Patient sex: M
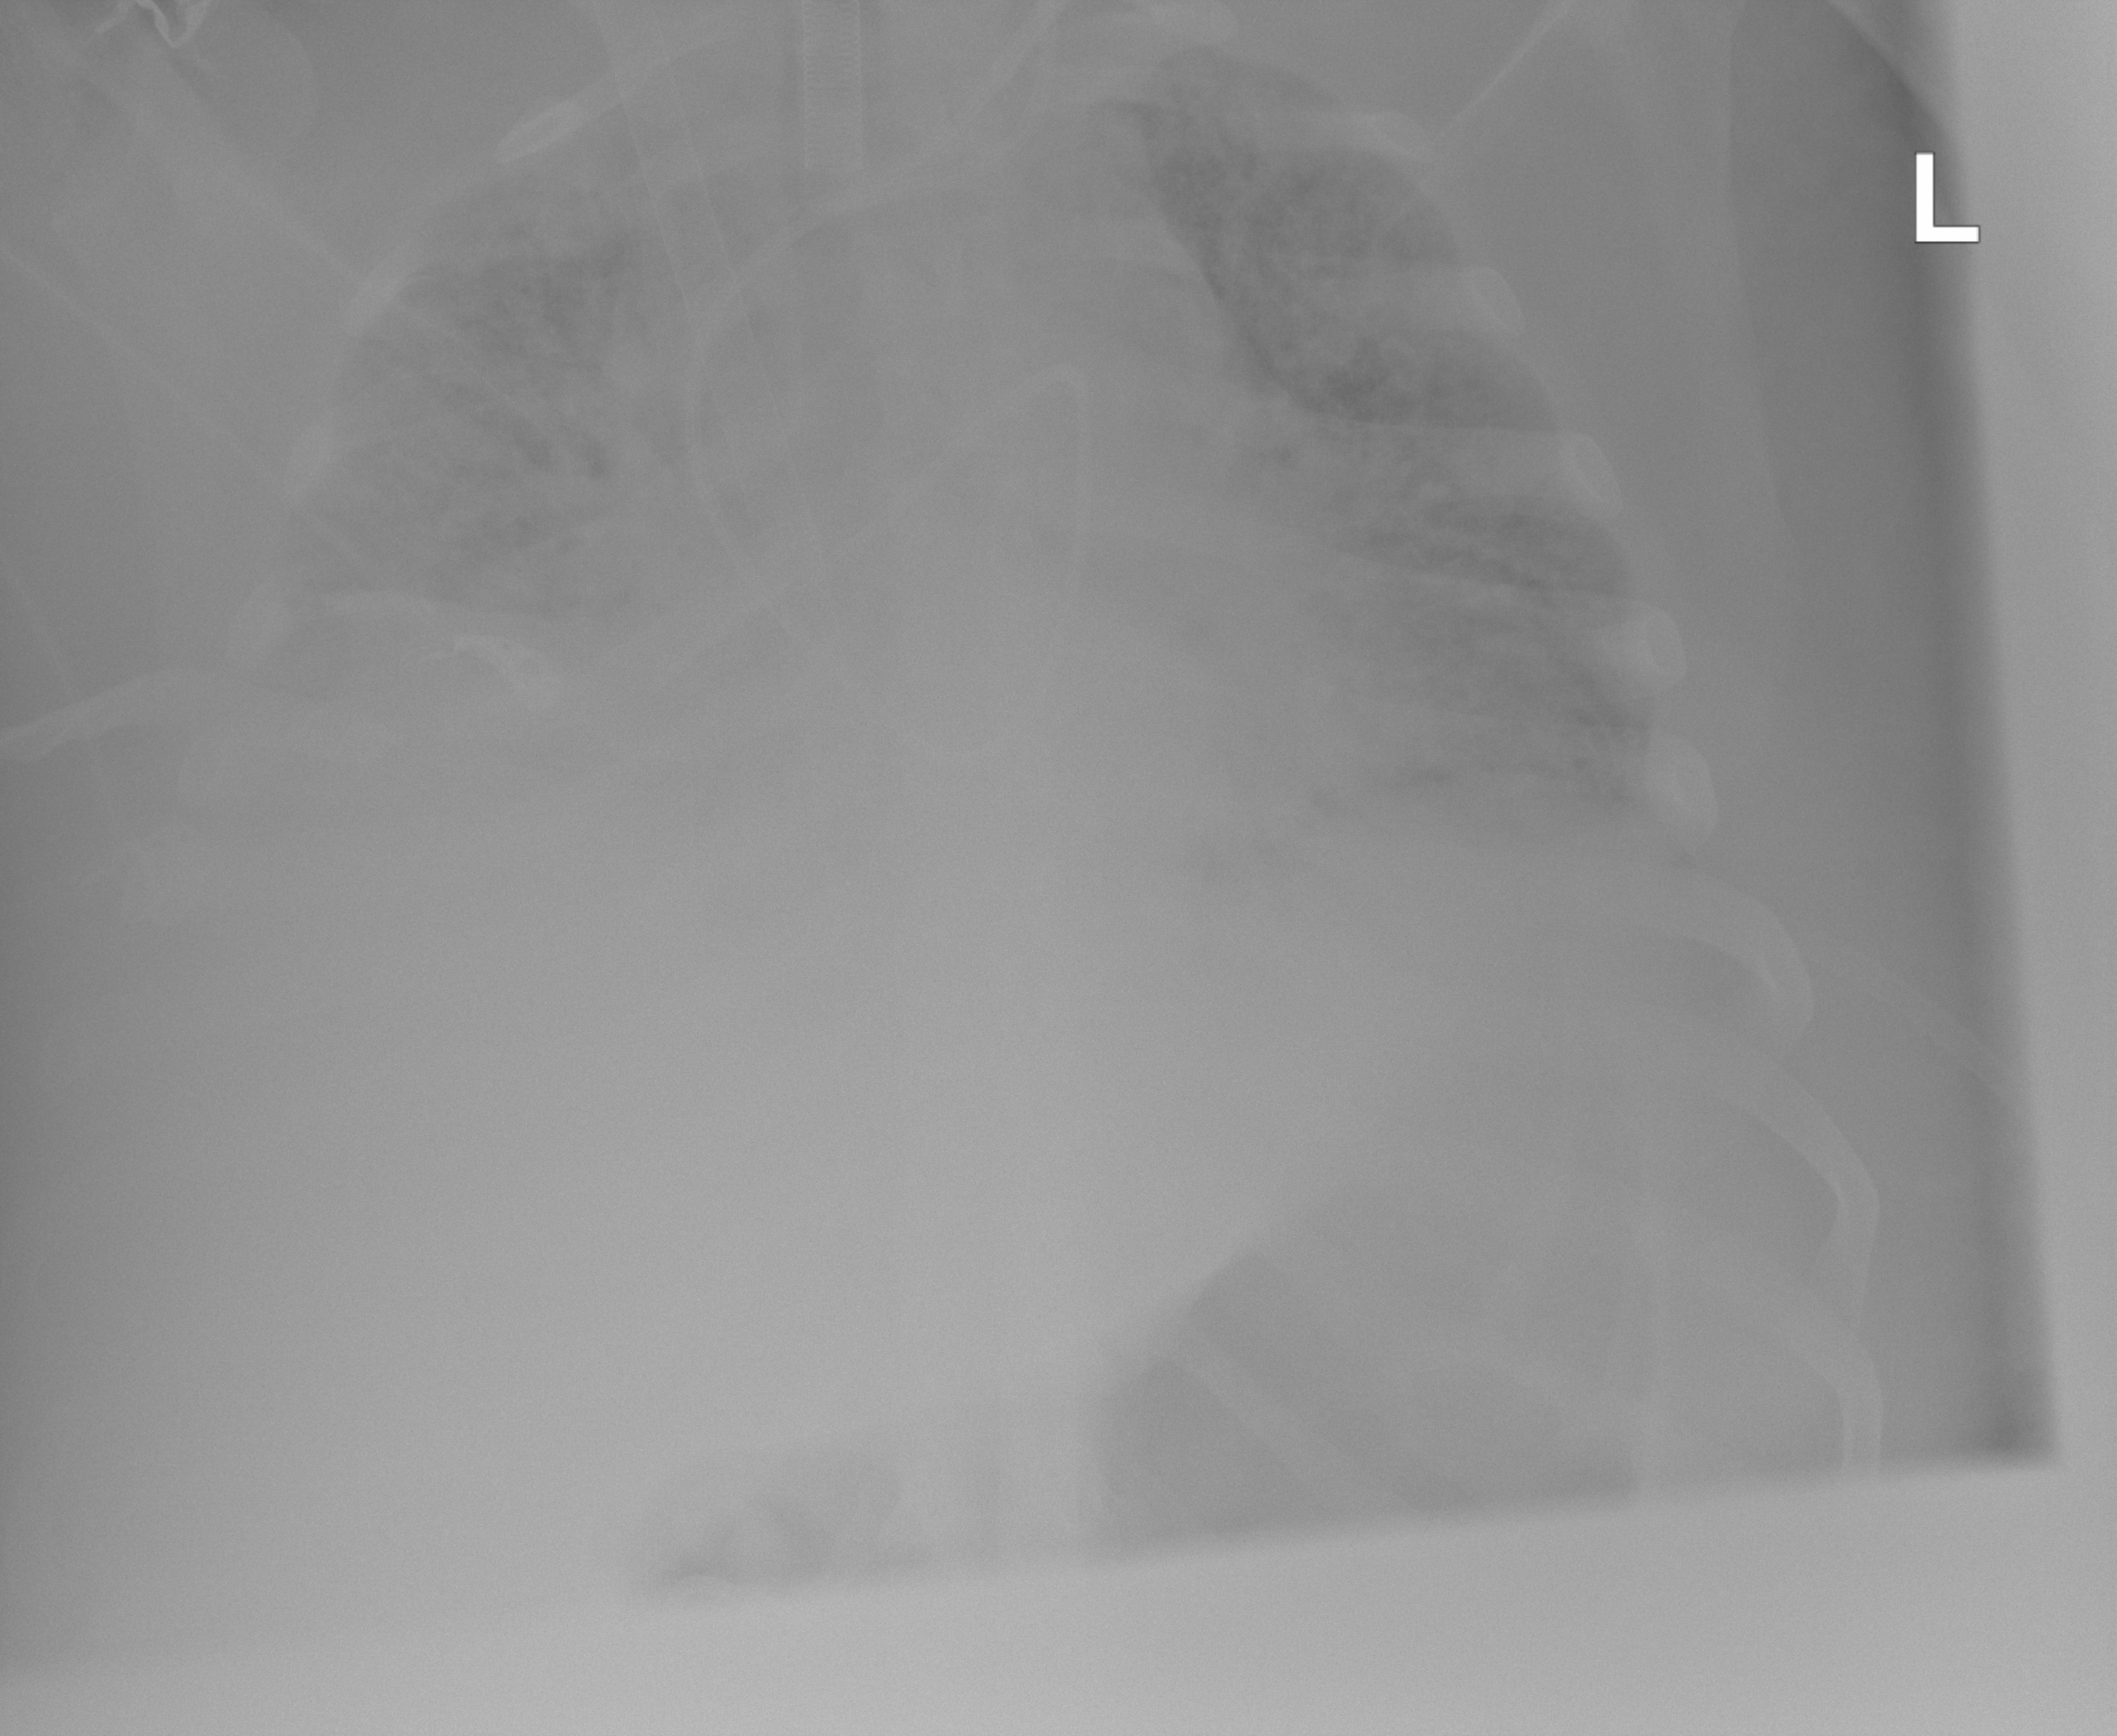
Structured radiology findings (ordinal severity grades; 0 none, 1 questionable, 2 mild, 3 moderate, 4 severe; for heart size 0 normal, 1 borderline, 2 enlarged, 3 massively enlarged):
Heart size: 2
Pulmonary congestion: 2
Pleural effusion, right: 0
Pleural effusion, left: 0
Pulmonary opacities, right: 3
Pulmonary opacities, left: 3
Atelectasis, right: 2
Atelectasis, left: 2